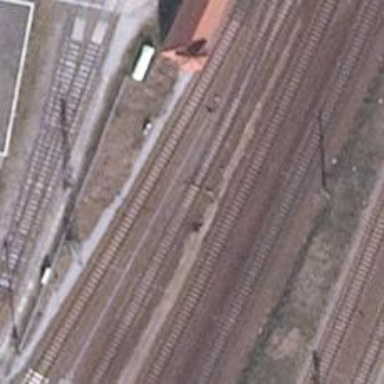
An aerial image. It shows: Railway switch.